Field crop: maize
Growth stage: 1
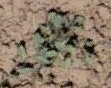
Species: convolvulus